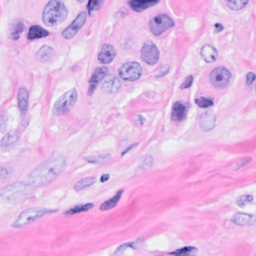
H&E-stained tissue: Breast